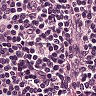
Metastatic tissue present: no